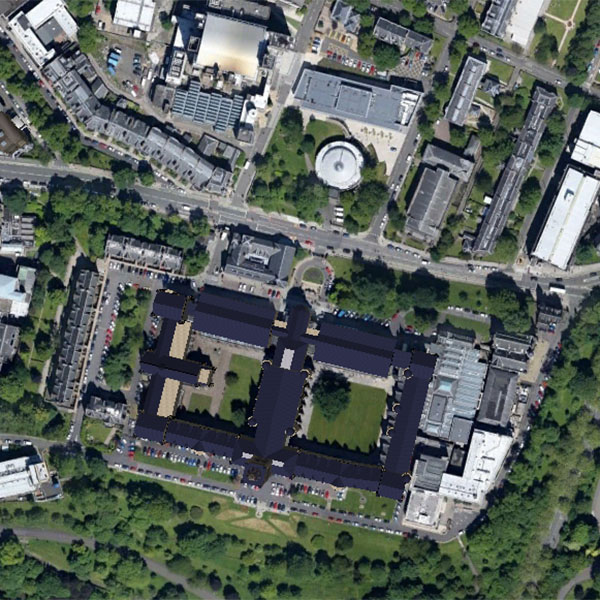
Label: School